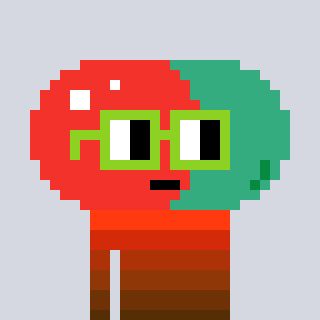
a pixel art character with square light green glasses, a pill-shaped head and a rust-colored body on a cool background